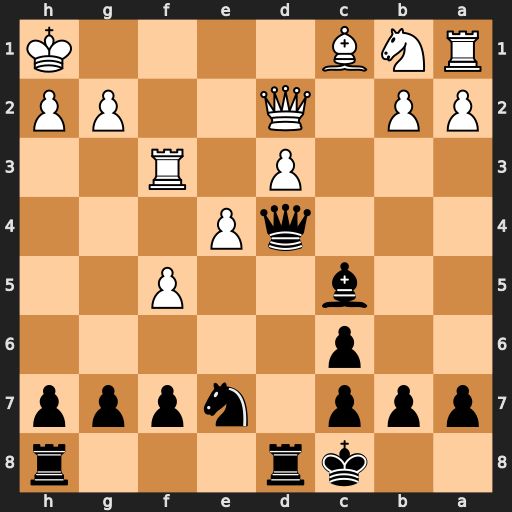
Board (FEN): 2kr3r/ppp1nppp/2p5/2b2P2/3qP3/3P1R2/PP1Q2PP/RNB4K
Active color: b
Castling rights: -
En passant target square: -
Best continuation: Qg1#